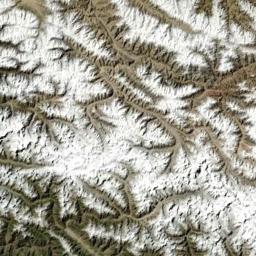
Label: snowberg